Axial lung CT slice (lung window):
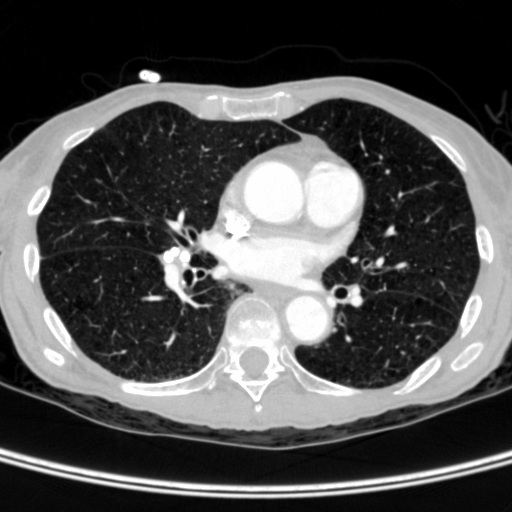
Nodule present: no